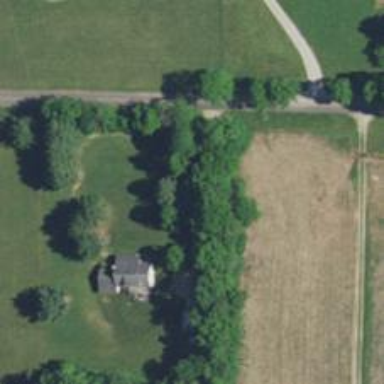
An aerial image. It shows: Driveway.